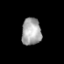
Tissue: prostate
Cell type: Fibroblasts
Senescence score: 0.7523
Nuclear area (px): 518
Mean DAPI intensity: 167.145